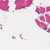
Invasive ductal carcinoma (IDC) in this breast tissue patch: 0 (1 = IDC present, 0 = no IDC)